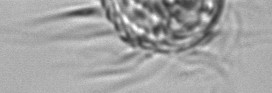
Label: Leegaardiella_ovalis